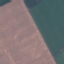
Label: AnnualCrop